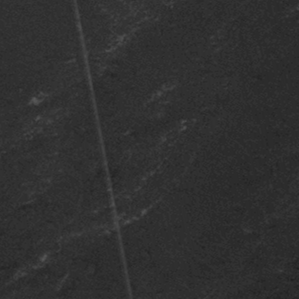
Label: frost